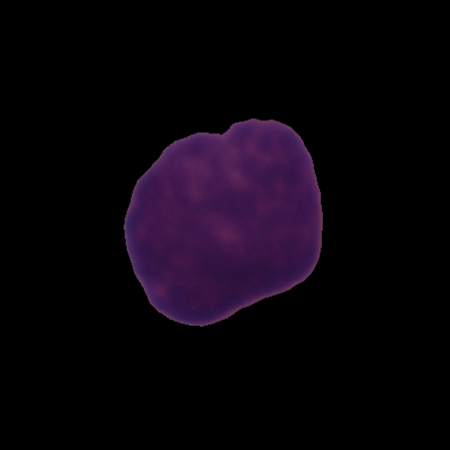
Label: healthy